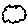
Label: cloud